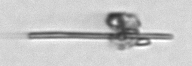
Label: fiber_TAG_external_detritus